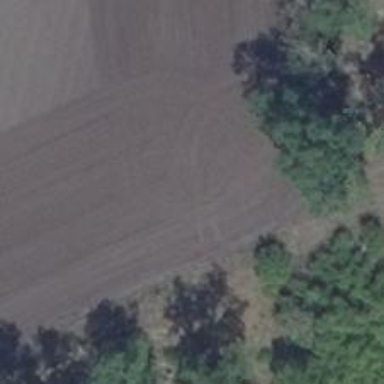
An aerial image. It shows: Hunting stand.